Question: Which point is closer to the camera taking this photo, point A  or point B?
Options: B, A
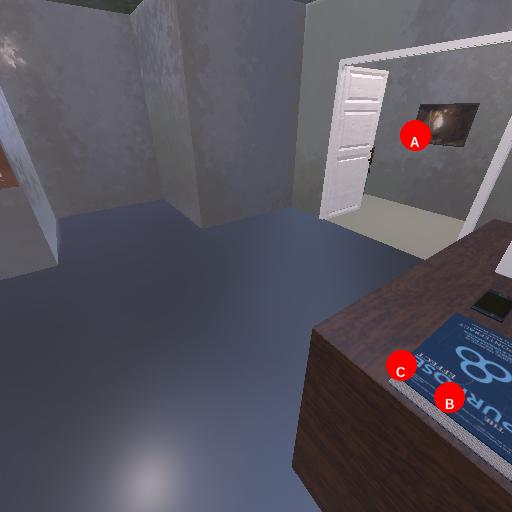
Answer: B